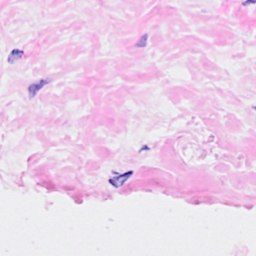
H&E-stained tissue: Breast